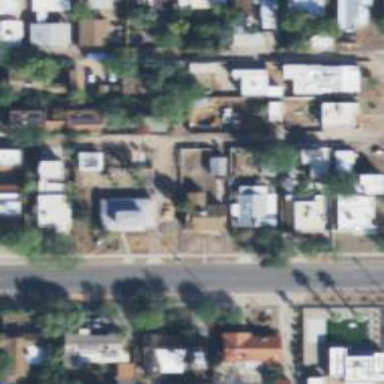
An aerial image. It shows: Alley classified as service road.